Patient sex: M
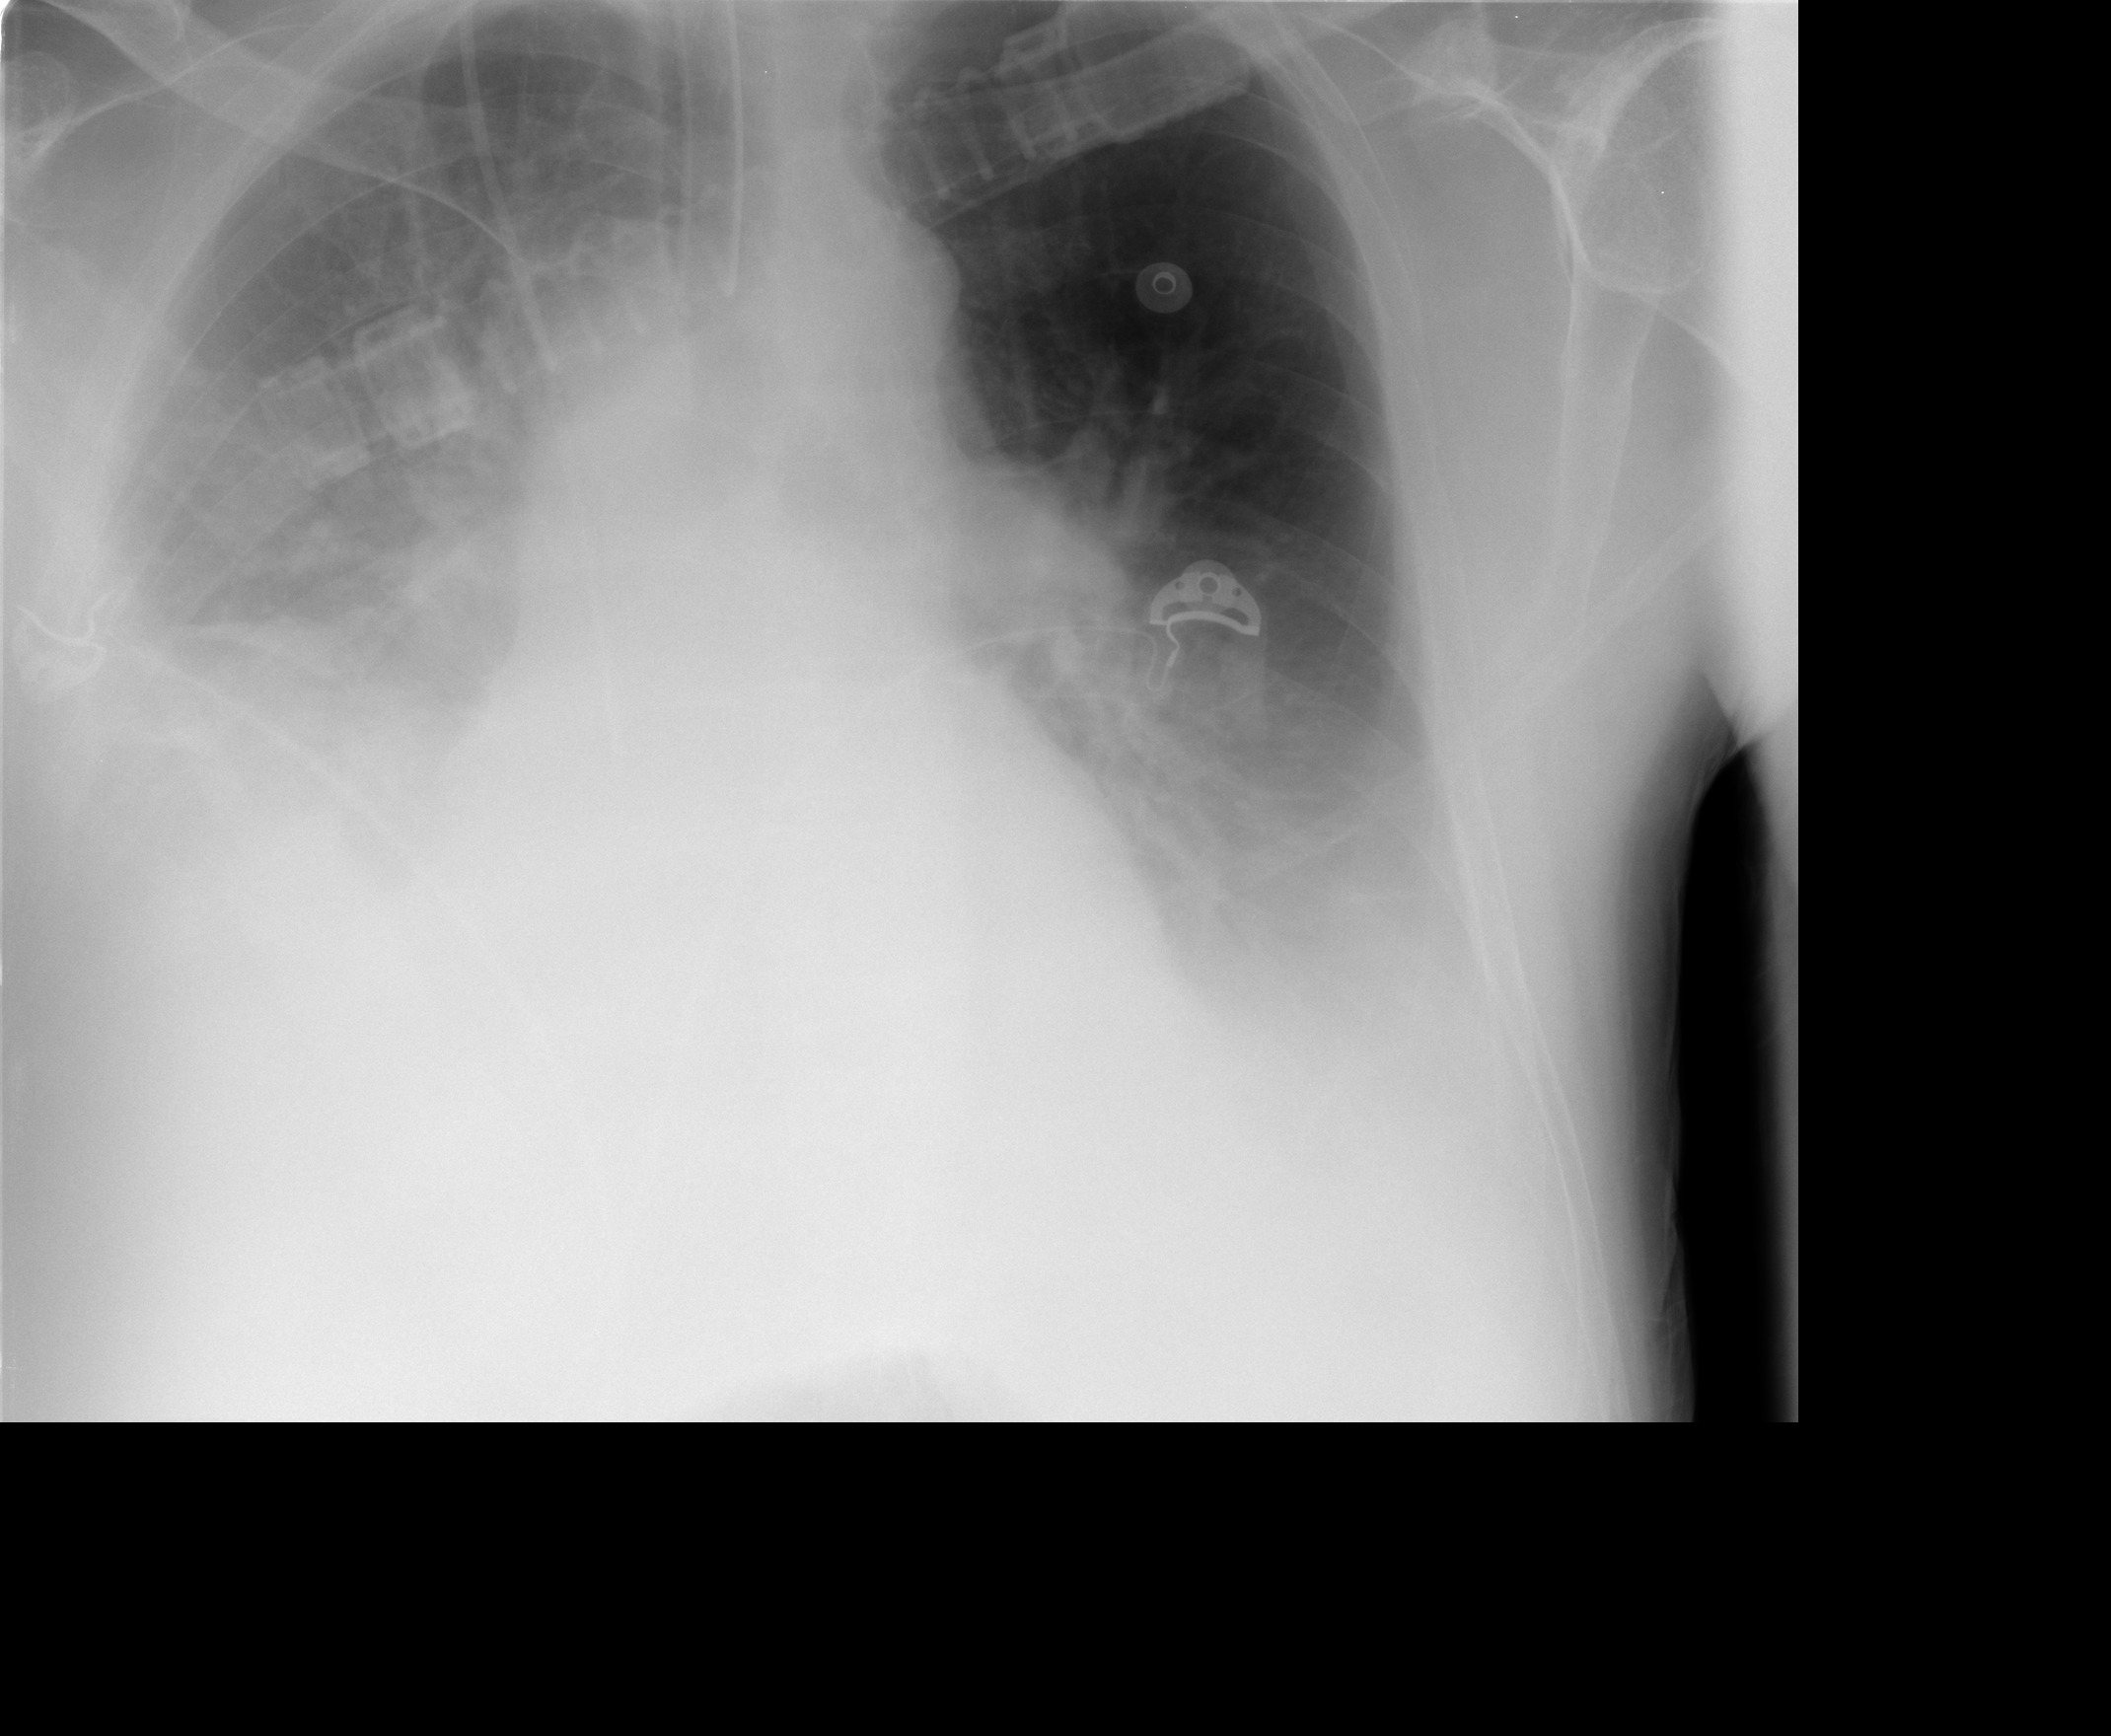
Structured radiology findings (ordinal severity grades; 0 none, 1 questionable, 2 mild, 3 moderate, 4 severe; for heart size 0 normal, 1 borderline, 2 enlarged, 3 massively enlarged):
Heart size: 0
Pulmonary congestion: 0
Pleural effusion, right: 3
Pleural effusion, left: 2
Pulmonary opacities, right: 2
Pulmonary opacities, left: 1
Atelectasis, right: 2
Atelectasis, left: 2